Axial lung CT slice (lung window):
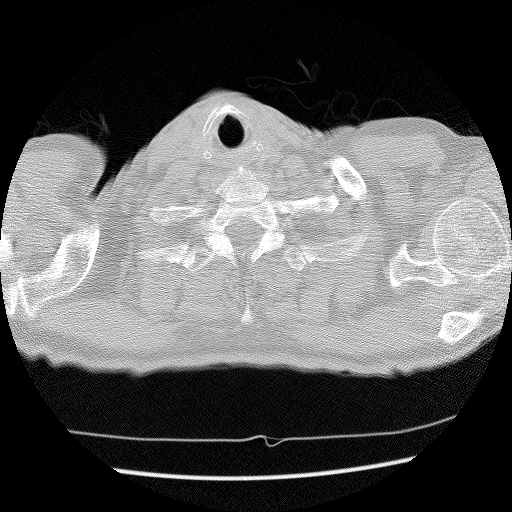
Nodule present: no